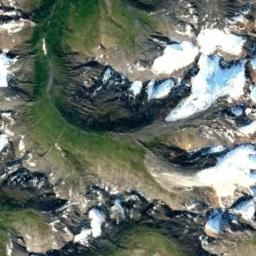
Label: snowberg